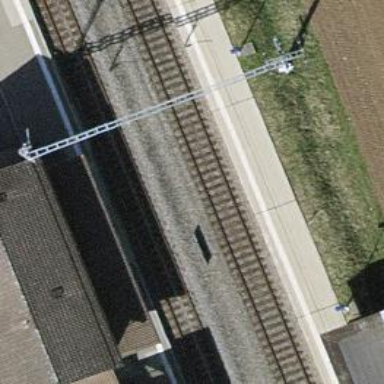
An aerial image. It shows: Stop position for public transport at railway stop.